Question: I'm attempting to set a conditional breakpoint in Microsoft SQL Server 2012.
The condition is simple: '@RCICID IS NOT NULL'. I'm pretty certain this is a valid expression. I've also tried '@RCICID != ''', which has the same result:

How could I possibly make the condition more valid? Is there some other possible explanation for this error?
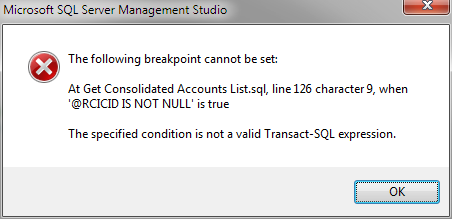
Answer: A NULL value is invalid when evaluated in an SSMS 2012 breakpoint condition (so using 'ISNULL()' doesn't help).
Declare a test variable and set the variable to a non-null value, then set the breakpoint on the value of the test variable.
'''
...
DECLARE @Null_RCICID integer;
SET @Null_RCICID = CASE WHEN @RCICID IS NULL THEN 1 ELSE 0 END;
...
'''
The set the breakpoint condition '@Null_RCICID=1'